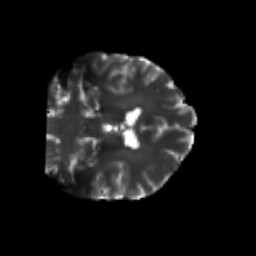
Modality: T2w
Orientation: coronal
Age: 36
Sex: male
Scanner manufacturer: siemens
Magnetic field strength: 3 T
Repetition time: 3.5 s
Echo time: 0.104 s